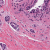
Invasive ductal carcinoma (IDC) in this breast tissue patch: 1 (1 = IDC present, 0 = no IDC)